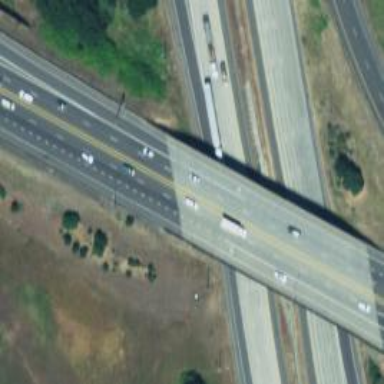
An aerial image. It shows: Bridge over trunk highway with expressway.